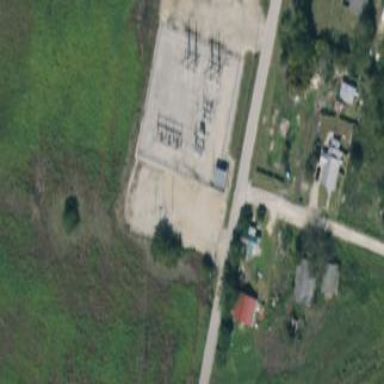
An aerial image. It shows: Distribution power substation secured by fence.